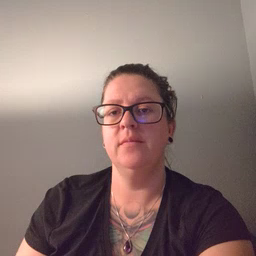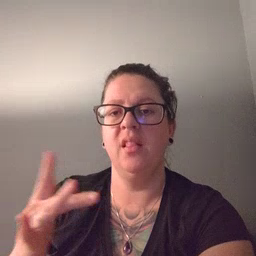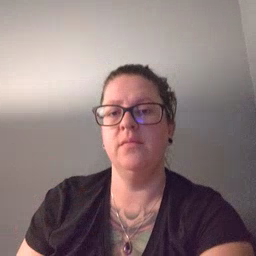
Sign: yucky